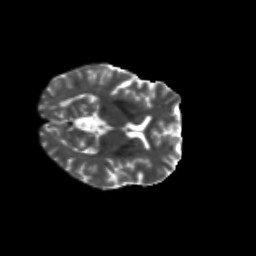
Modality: T2w
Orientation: axial
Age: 52
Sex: female
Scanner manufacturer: siemens
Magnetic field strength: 3 T
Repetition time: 4.71 s
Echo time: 0.0906 s